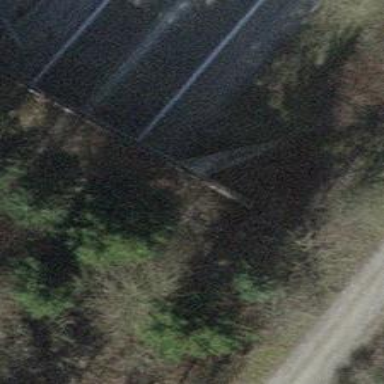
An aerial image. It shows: Wall barrier.